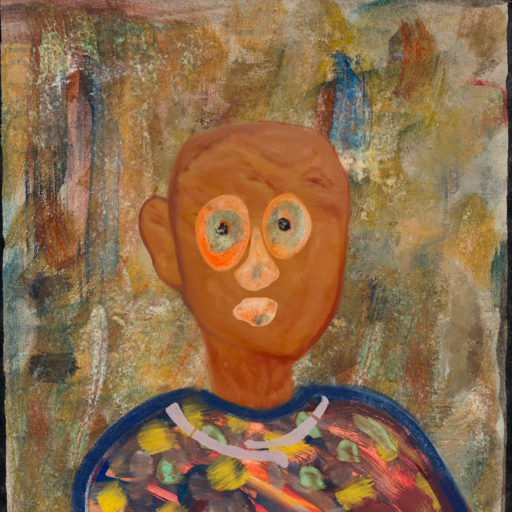
Background: Pipe, Head And Neck Front: Pious_Lady, Face Front: Childish, Bust: Mother_And_Son_Mother, Hair Front: Blank, Head Accessory: Blank, Second Necklace: Blank, Necklace: Hypocrite_2, Baby: Blank